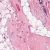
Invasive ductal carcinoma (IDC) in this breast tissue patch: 1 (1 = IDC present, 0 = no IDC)